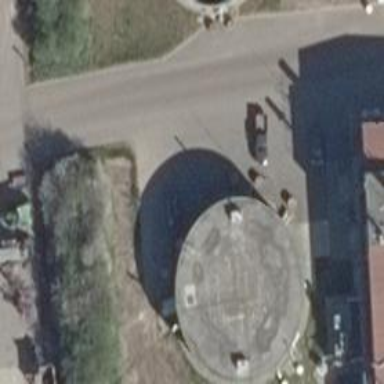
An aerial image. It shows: Storage tank which is man-made and housed in building.